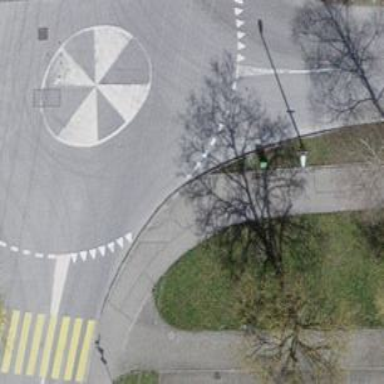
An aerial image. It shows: Roundabout on residential road with asphalt surface.